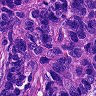
Metastatic tissue present: yes